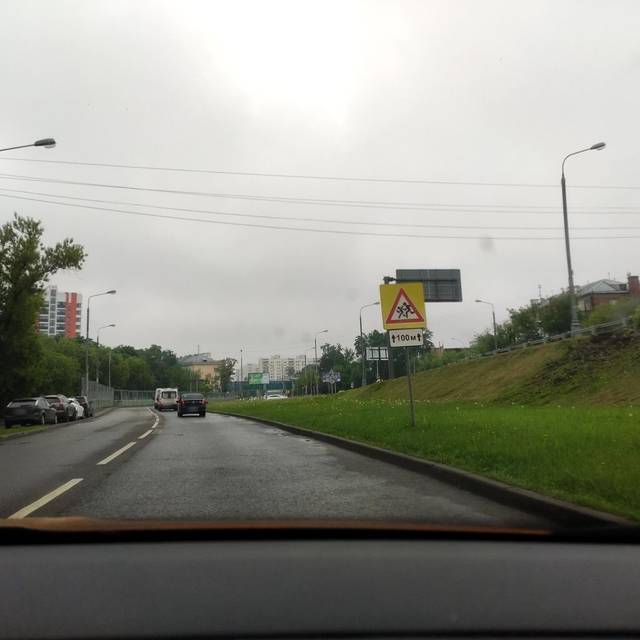
Region: Russia
Coordinates: 55.725, 37.407